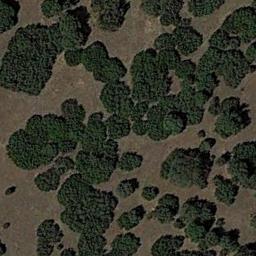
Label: chaparral